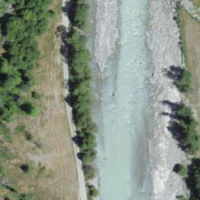
EUNIS habitat code: 15
Species observed at this site:
Stauroderus scalaris